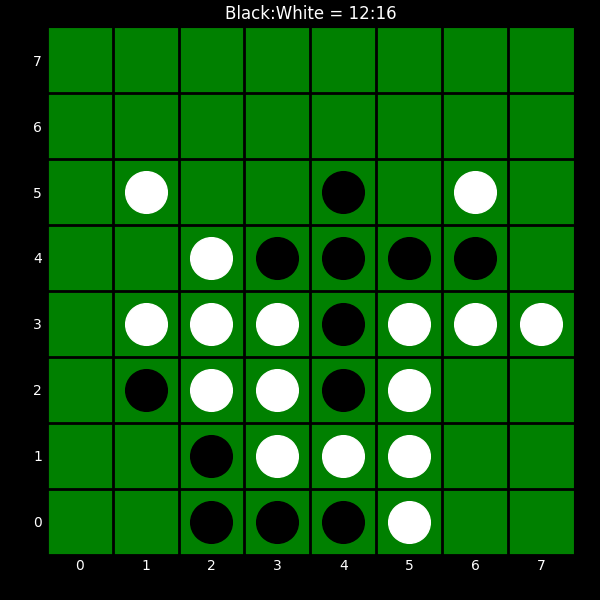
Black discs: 12
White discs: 16